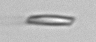
Label: fiber